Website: apple
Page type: order-returns
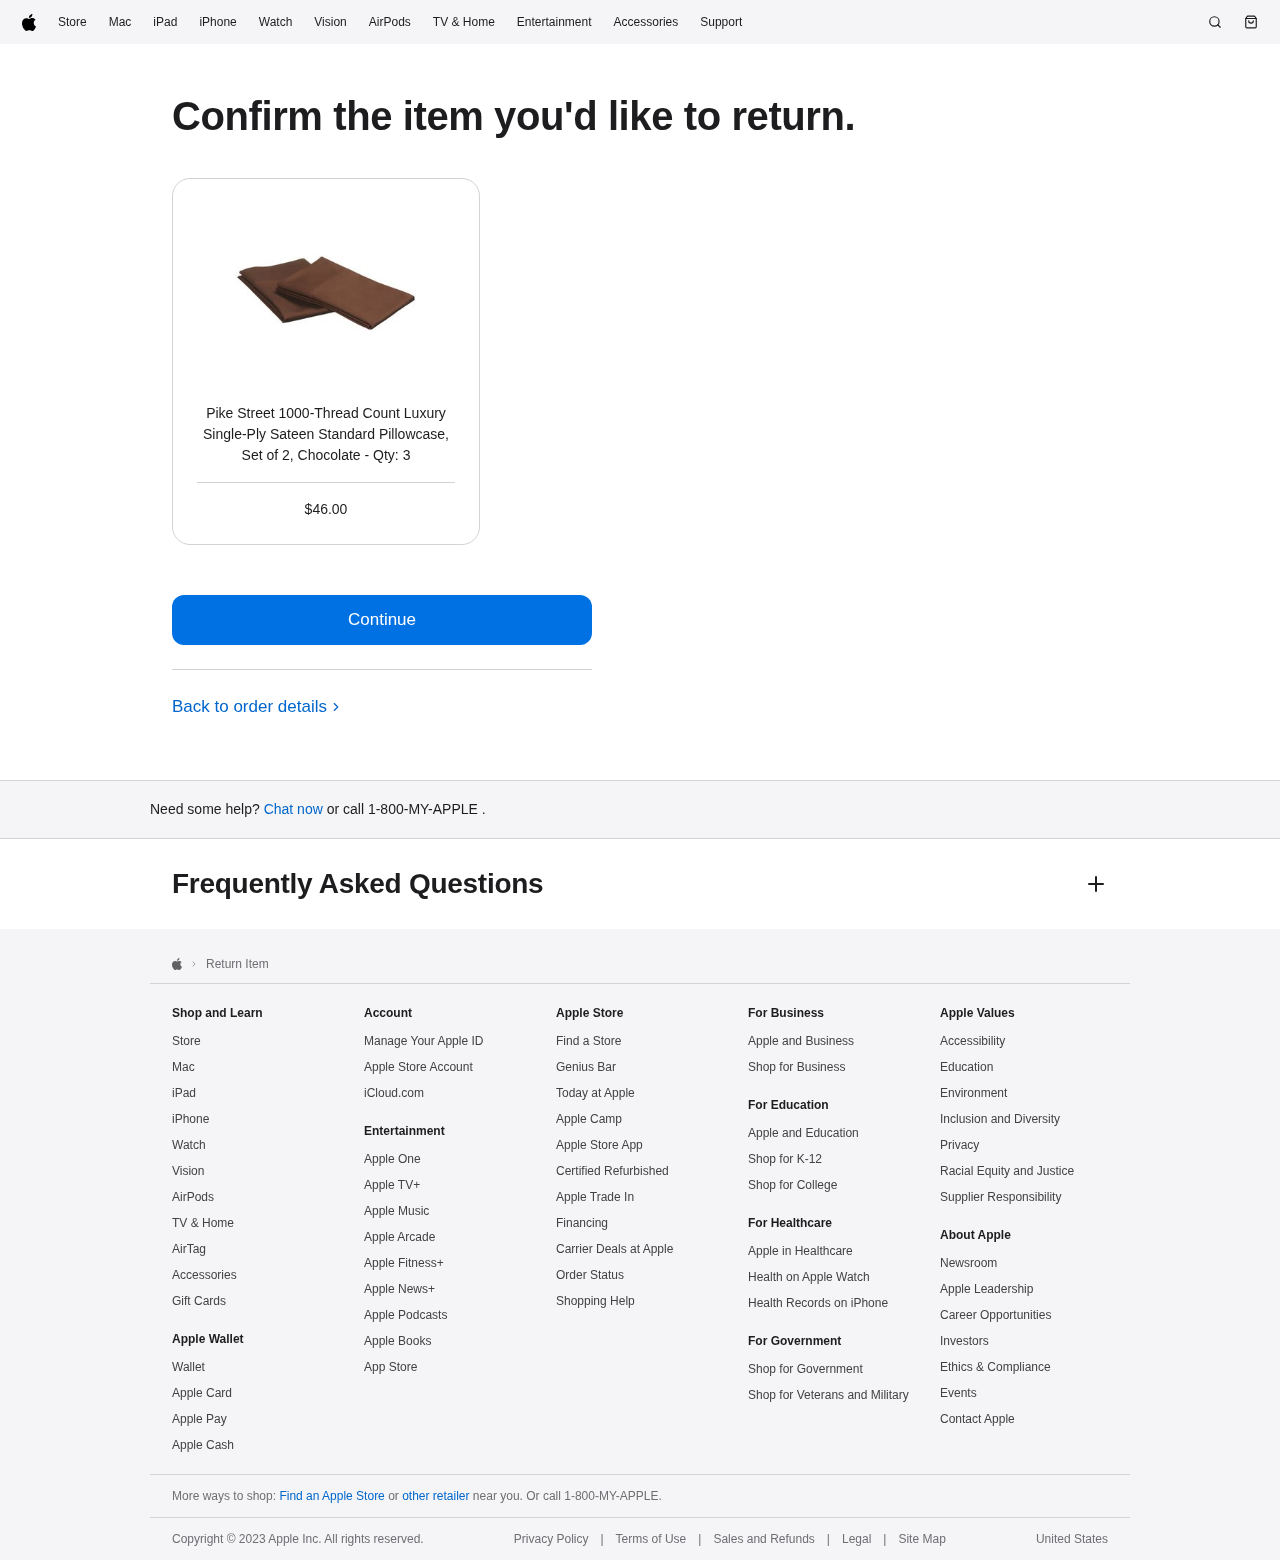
Product elements: key: PRODUCT1_NAME
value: Pike Street 1000-Thread Count Luxury Single-Ply Sateen Standard Pillowcase, Set of 2, Chocolate
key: PRODUCT1_PRICE
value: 46
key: PRODUCT1_QUANTITY
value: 3